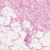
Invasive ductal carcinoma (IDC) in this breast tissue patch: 0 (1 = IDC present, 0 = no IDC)